Aerial crown-view tile of a tropical tree (Barro Colorado Island, Panama), acquired 20250915:
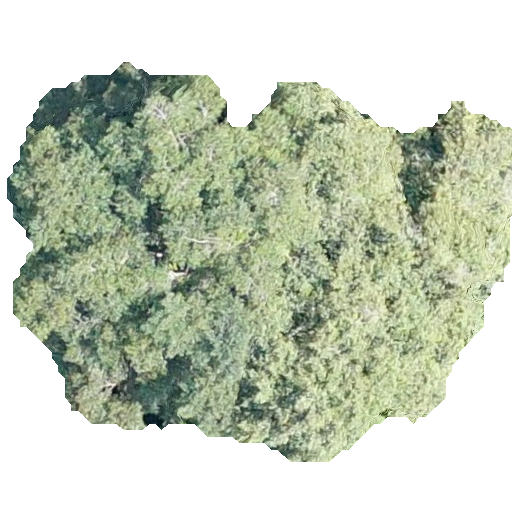
Species: Chrysophyllum cainito
GBIF accepted scientific name: Chrysophyllum cainito
Crown area: 218.951 m²